Aerial crown-view tile of a tropical tree (Barro Colorado Island, Panama), acquired 20250616:
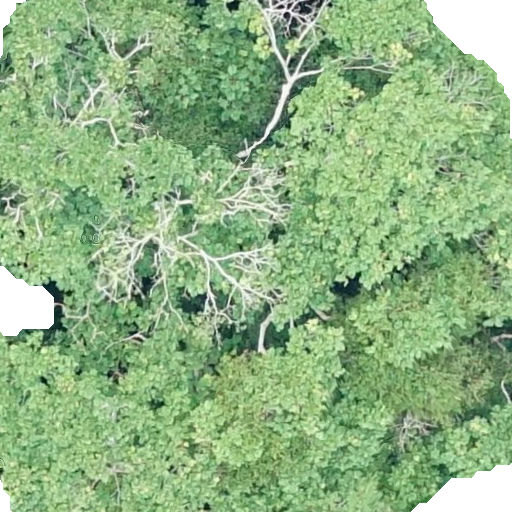
Species: Dipteryx oleifera
GBIF accepted scientific name: Dipteryx oleifera
Crown area: 482.376 m²